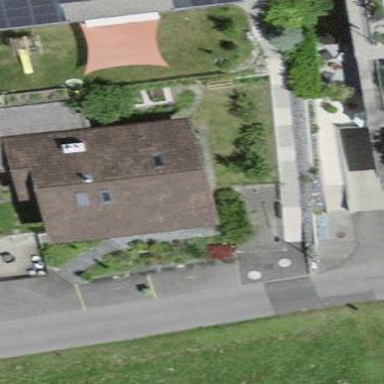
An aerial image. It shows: Residential building.